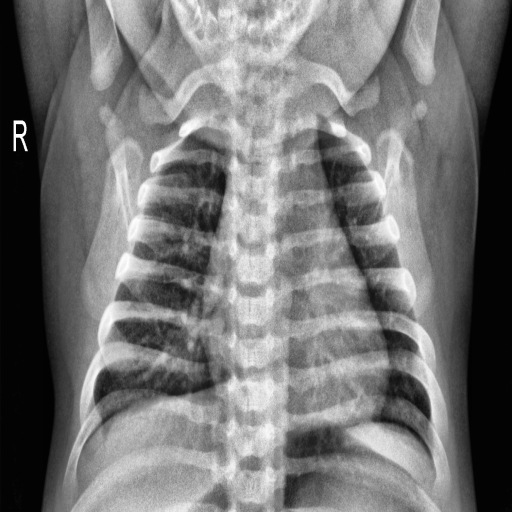
Finding: NORMAL